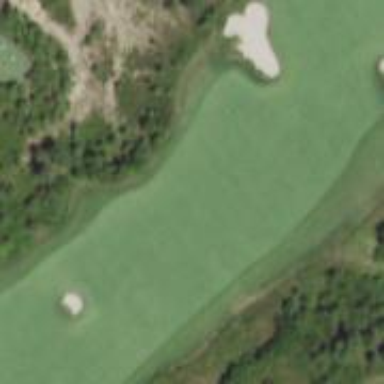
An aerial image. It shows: Golf hole.